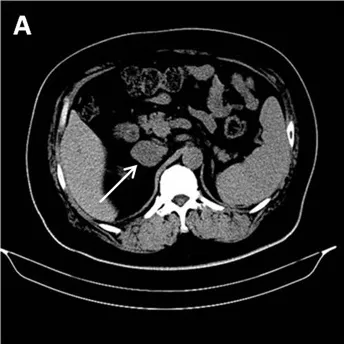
Abdominal and pelvic non-contrast CT revealing a 36 x 31-mm, well-demarcated, ellipsoid and hypodense mass with a CT value of about 27 Hounsfield units (HU) in the external branch of the right adrenal region. Hypodense lesions with a diameter of 15 mm.
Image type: radiology (ct)